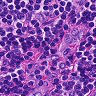
Metastatic tissue present: no